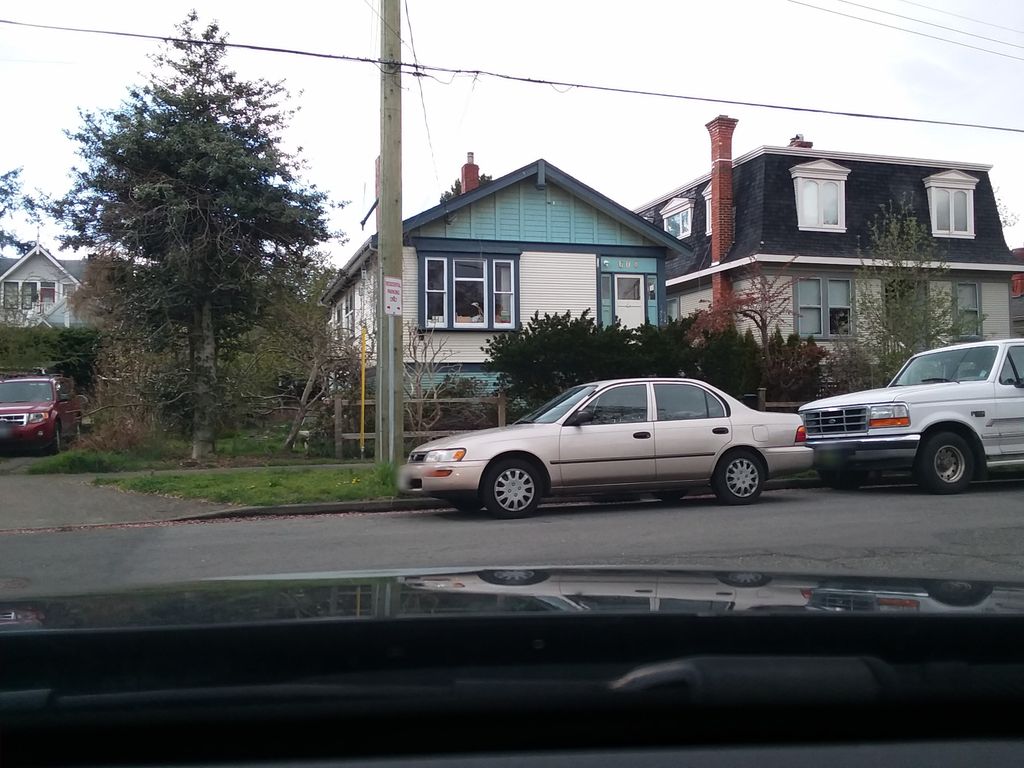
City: victoria